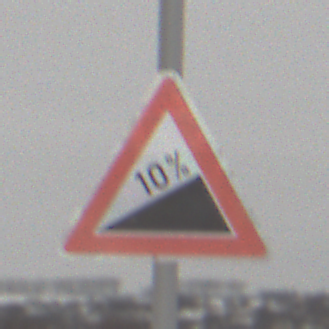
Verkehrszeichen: Steigung10
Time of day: MorningAfternoon
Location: Outdoor (Nature)
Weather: Overcast
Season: Winter
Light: Natural